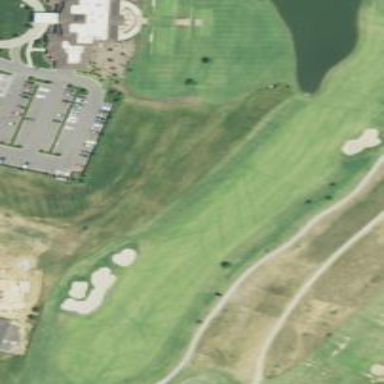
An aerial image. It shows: Golf rough area.